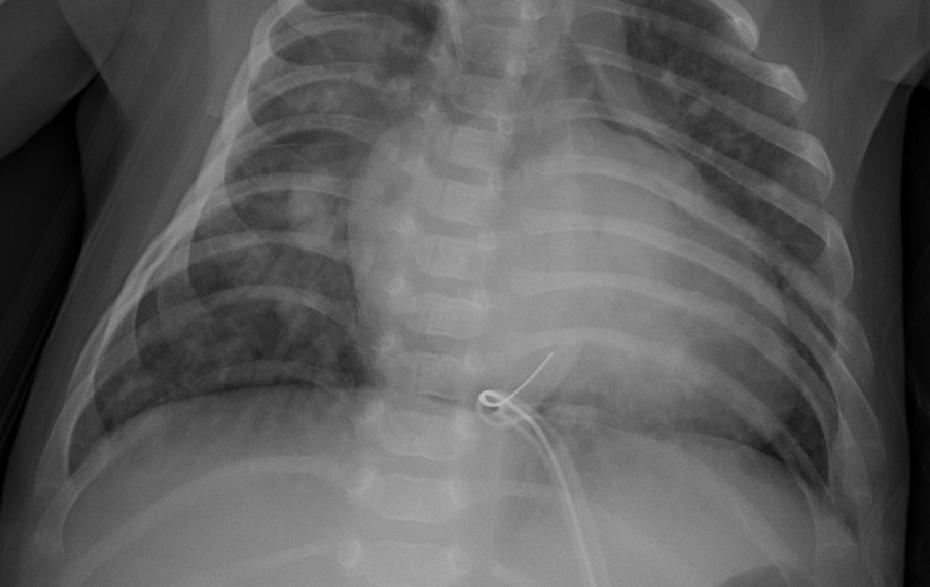
Diagnosis: PNEUMONIA